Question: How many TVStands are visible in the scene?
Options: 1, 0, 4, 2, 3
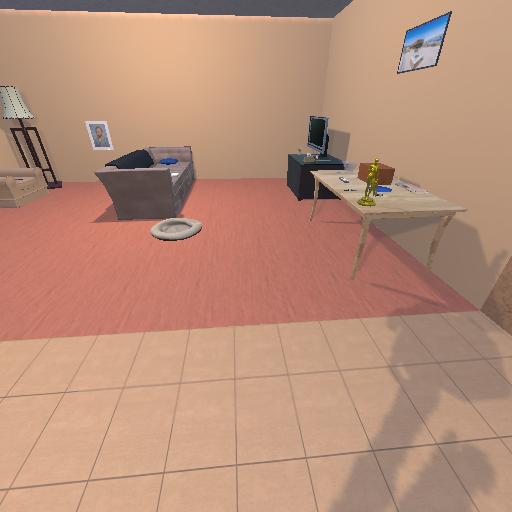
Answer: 1